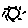
Label: sun